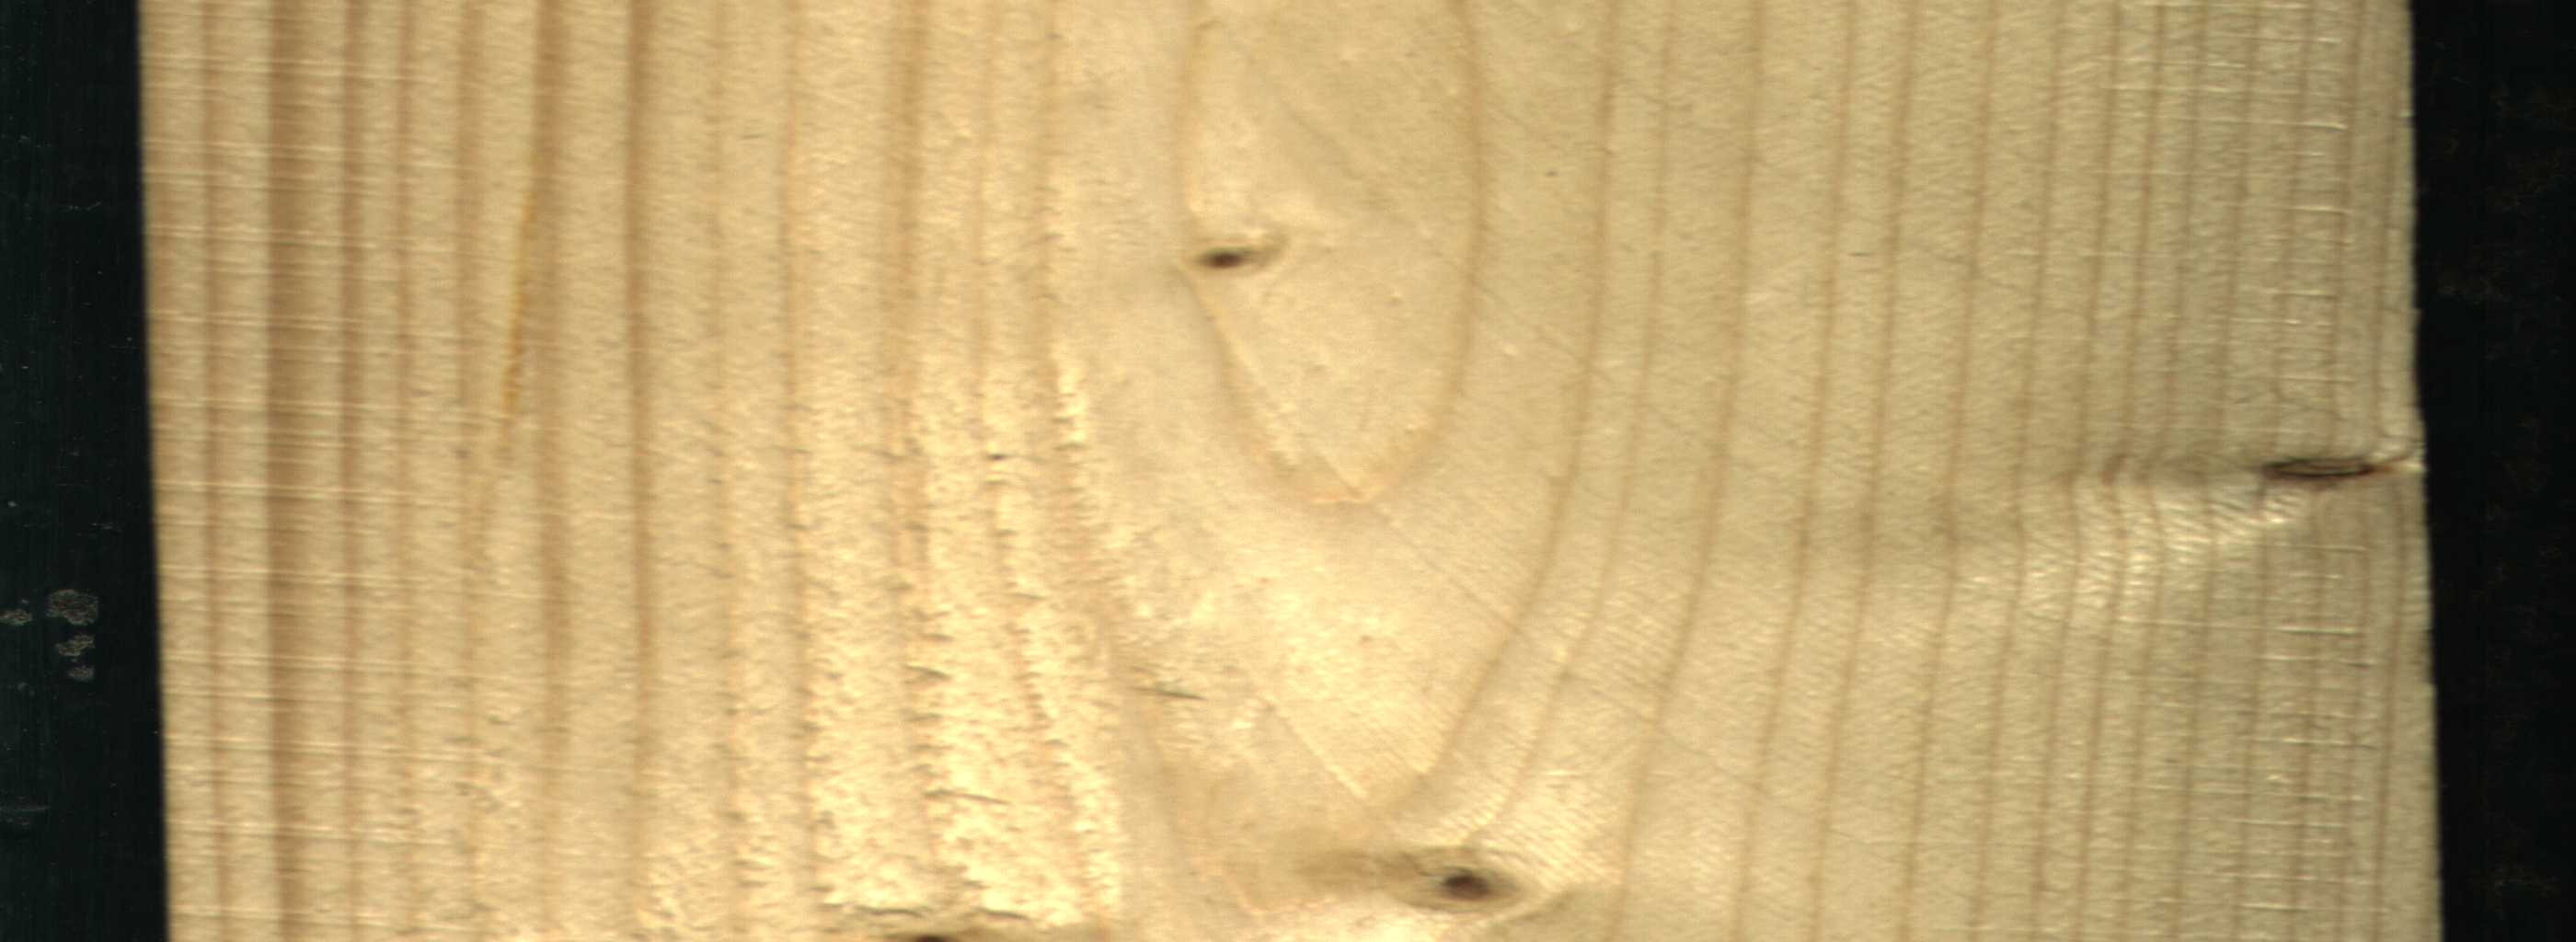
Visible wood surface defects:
Dead_Knot
Live_Knot
Live_Knot